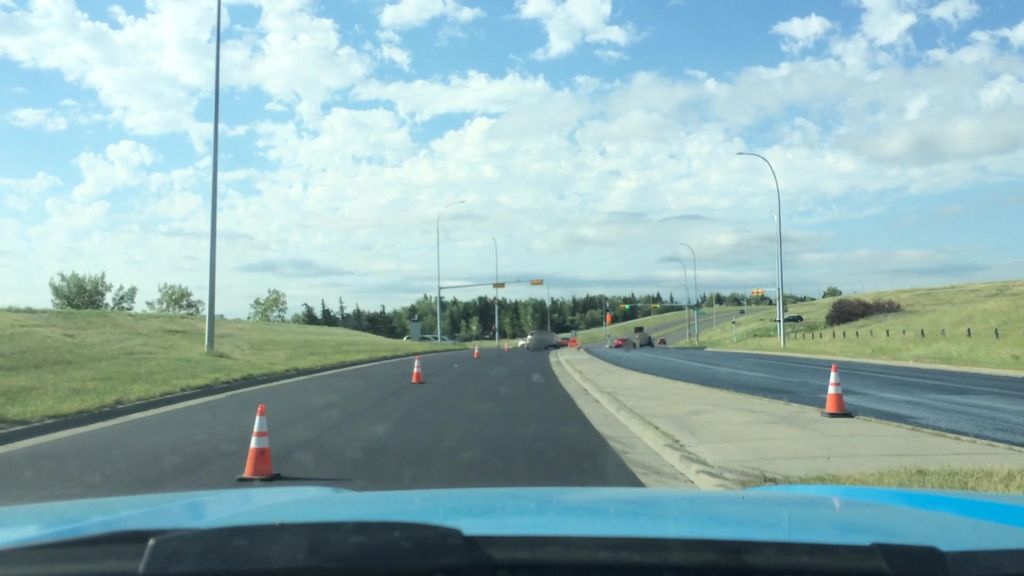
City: calgary